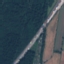
Land use / land cover class: Highway